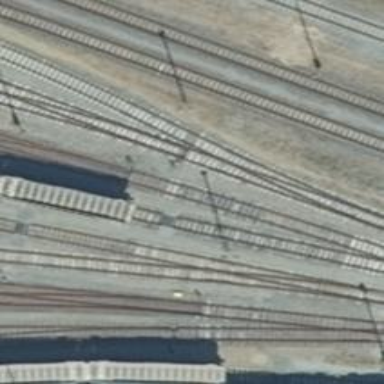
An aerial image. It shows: Railway switch.